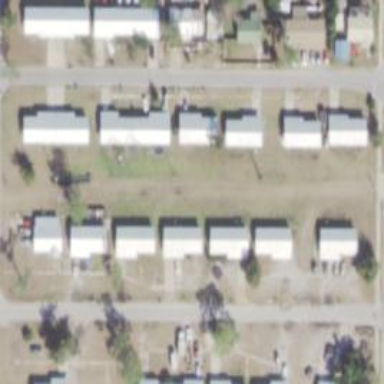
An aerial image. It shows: Residential area composed of single-family homes.